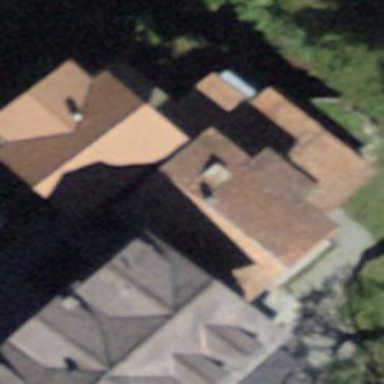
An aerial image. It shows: Residential building.